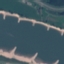
Land use / land cover: River